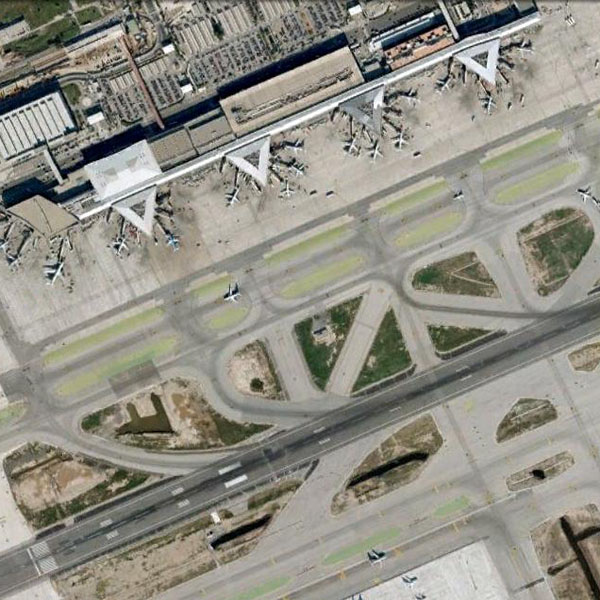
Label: Airport